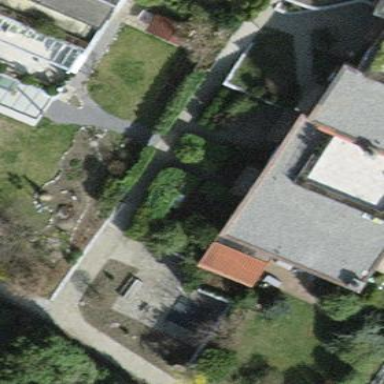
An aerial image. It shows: Simple and straightforward house.